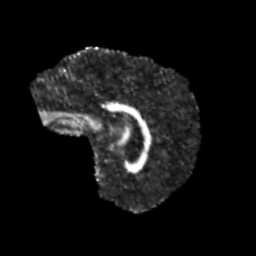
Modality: FA
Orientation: sagittal
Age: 13
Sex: male
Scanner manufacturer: siemens
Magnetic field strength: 3 T
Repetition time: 3.8 s
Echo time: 0.07 s